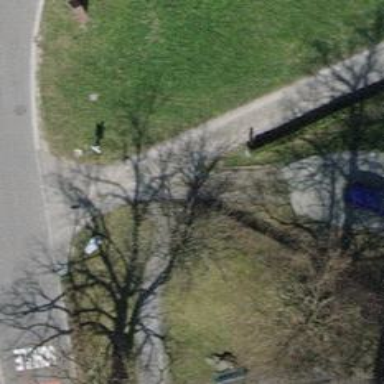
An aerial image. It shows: Cycle barrier.